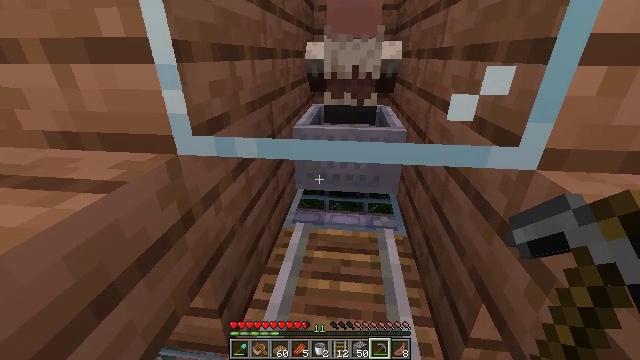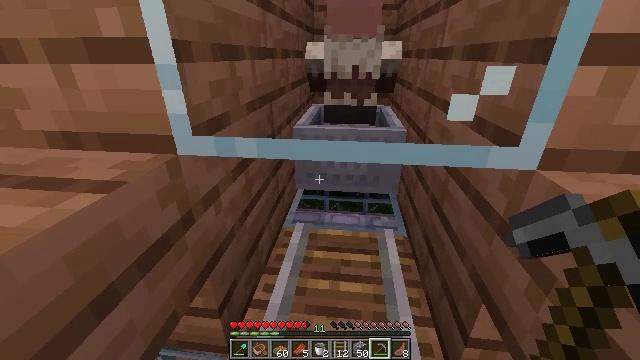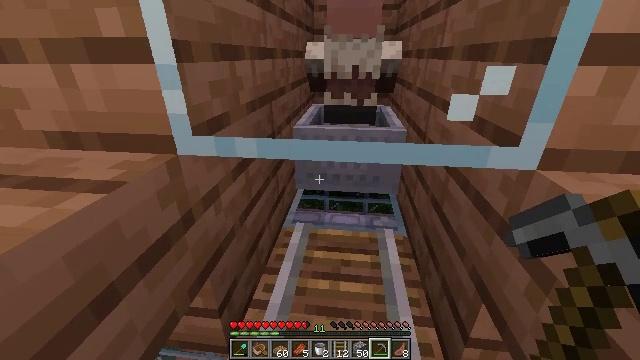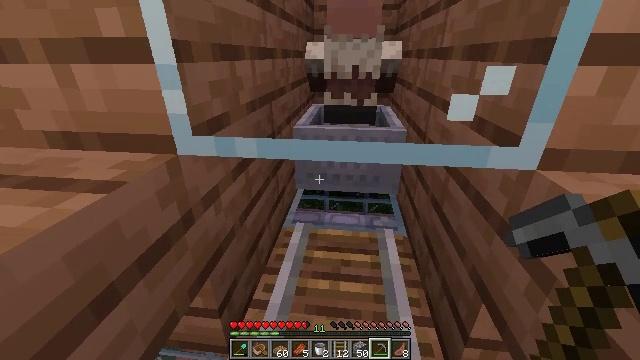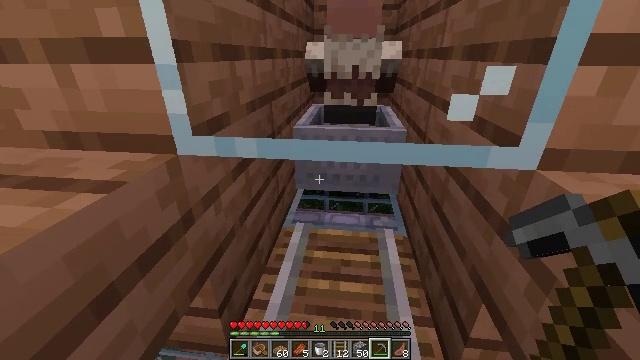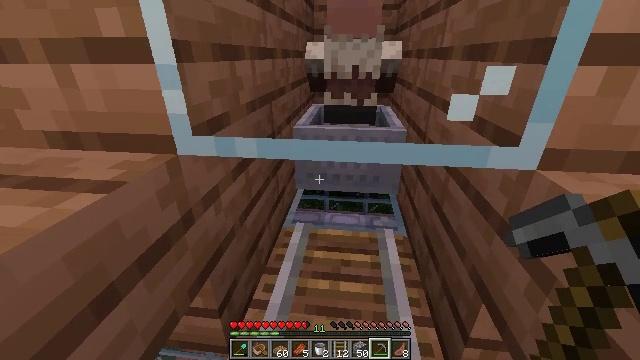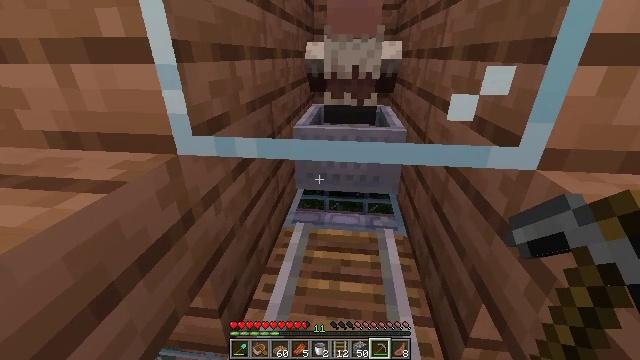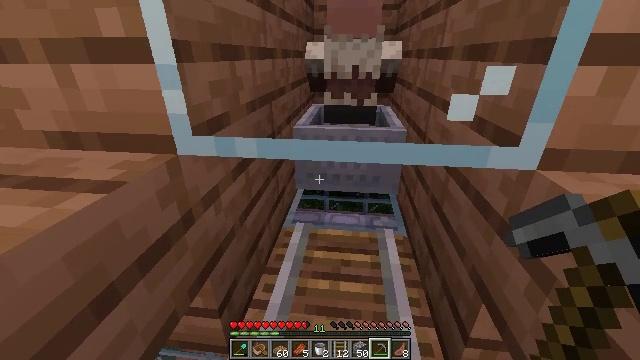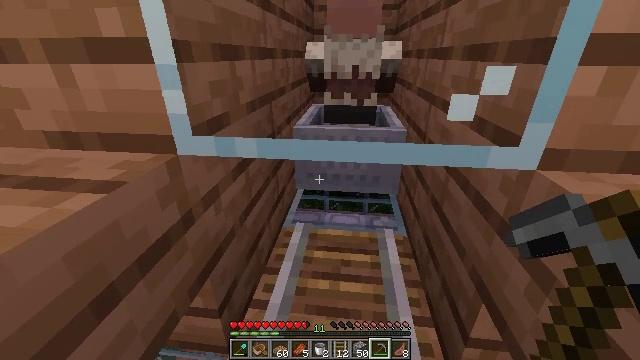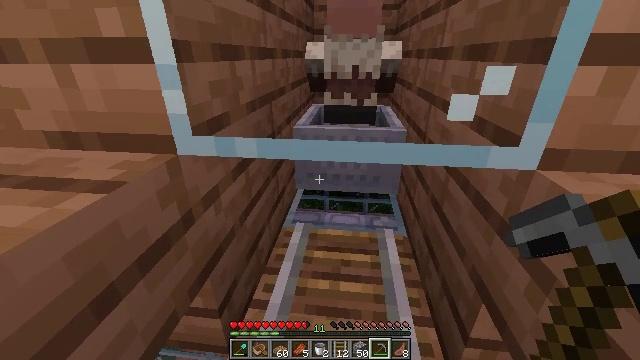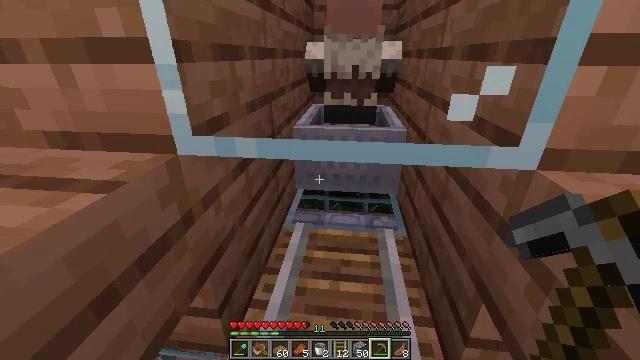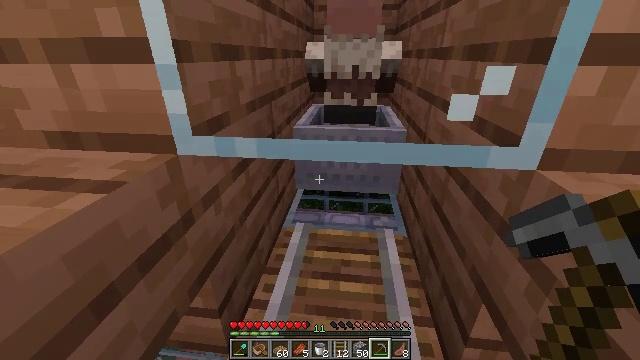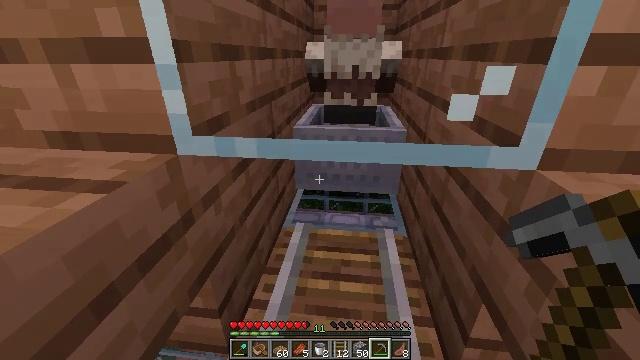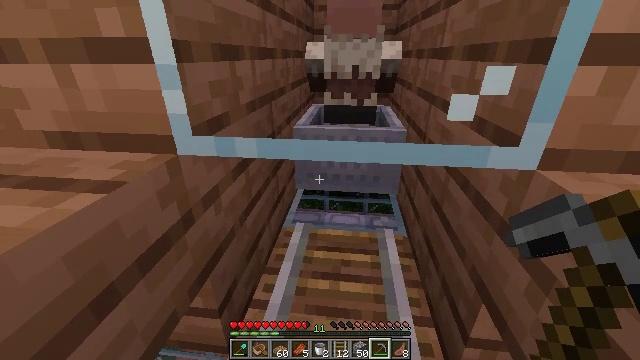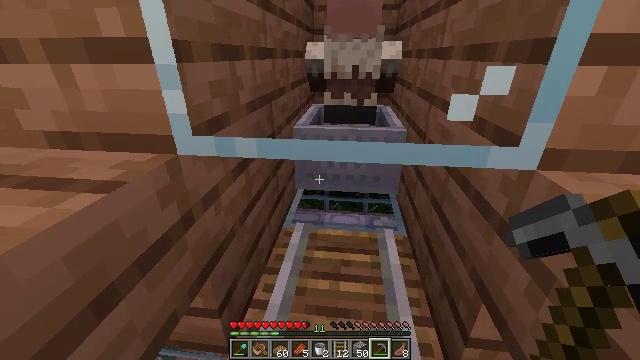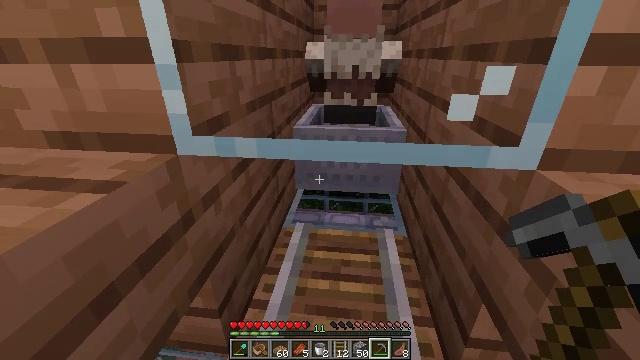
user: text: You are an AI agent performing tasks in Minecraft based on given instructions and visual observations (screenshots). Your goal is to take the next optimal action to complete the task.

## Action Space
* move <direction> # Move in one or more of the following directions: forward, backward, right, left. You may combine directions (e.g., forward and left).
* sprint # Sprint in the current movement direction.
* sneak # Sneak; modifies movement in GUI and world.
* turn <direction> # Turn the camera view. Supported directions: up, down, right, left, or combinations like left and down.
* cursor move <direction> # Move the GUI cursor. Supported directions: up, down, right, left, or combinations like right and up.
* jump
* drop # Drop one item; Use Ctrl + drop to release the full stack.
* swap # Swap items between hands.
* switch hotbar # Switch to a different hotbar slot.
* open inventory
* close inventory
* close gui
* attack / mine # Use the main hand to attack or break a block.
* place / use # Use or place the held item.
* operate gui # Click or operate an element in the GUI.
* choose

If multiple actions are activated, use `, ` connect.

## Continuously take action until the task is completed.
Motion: motion action
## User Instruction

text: Remove the glass to use the space.
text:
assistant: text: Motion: sneak
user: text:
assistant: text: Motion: sneak
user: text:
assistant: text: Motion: sneak
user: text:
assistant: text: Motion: sneak
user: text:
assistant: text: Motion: sneak
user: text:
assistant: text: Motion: sneak
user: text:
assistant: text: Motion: sneak
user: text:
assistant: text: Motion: sneak
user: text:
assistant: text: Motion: sneak
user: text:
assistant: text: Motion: sneak
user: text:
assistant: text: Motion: sneak
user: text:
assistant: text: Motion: sneak
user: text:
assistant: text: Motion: sneak
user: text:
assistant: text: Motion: sneak
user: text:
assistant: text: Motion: sneak
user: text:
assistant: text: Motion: sneak
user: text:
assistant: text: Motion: sneak
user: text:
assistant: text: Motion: sneak
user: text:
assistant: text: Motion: sneak
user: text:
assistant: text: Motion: sneak
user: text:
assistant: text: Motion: sneak
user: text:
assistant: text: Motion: sneak, turn right
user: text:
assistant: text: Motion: sneak, turn right and down
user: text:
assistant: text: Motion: sneak, turn right
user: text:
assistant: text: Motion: sneak, turn right
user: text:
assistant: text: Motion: turn right
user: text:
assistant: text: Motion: turn right and up
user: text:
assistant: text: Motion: no_op
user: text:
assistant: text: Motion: no_op
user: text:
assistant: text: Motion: no_op